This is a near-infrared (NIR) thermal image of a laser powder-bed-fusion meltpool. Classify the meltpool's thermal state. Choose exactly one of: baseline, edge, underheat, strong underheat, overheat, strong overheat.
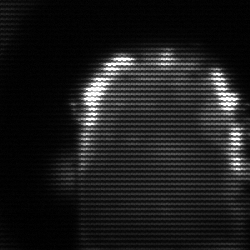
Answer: baseline